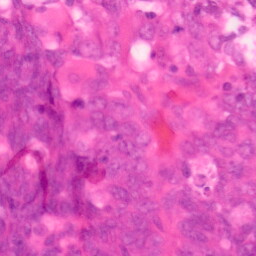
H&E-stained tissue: Colon